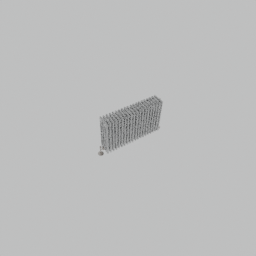
Label: appliances